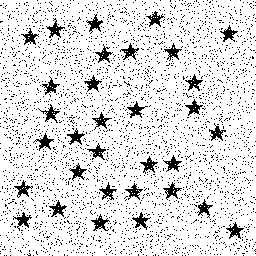
Squares: 0
Triangles: 0
Stars: 32
Total shapes: 32